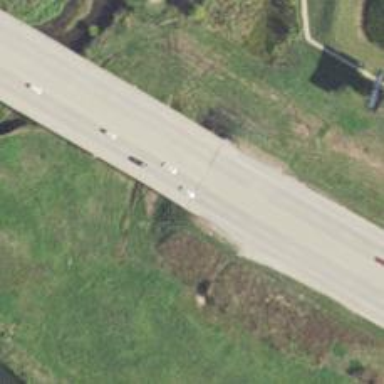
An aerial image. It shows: Bridge crossing over expressway trunk road.